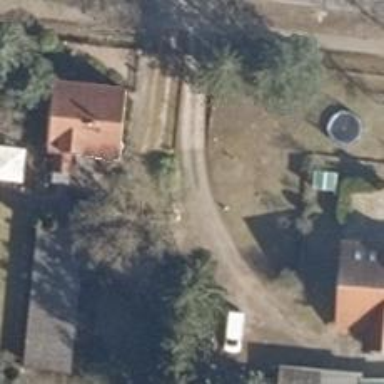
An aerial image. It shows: Driveway leading to service road.